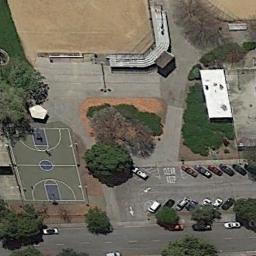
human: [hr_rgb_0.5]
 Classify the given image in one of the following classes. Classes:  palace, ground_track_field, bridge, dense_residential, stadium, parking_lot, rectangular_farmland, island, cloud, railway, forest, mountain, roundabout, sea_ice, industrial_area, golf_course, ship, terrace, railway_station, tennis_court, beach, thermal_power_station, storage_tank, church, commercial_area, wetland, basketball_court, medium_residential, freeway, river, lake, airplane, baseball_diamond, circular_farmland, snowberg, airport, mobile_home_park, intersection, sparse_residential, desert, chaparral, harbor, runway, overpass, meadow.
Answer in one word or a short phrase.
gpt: basketball_court